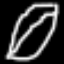
Label: leaf